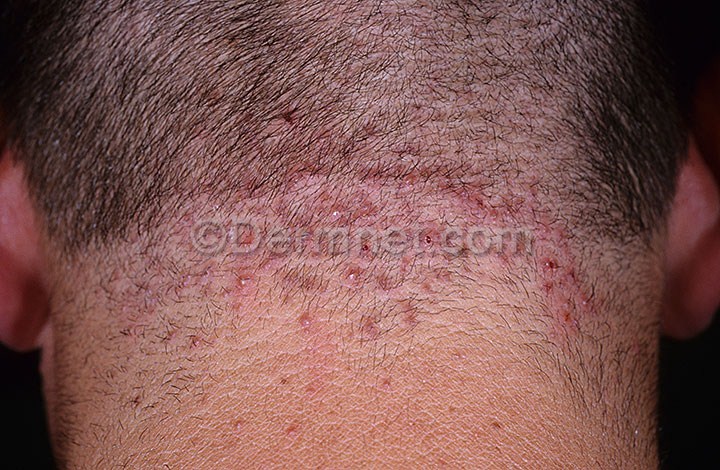
Disease: Hair Loss Photos Alopecia and other Hair Diseases